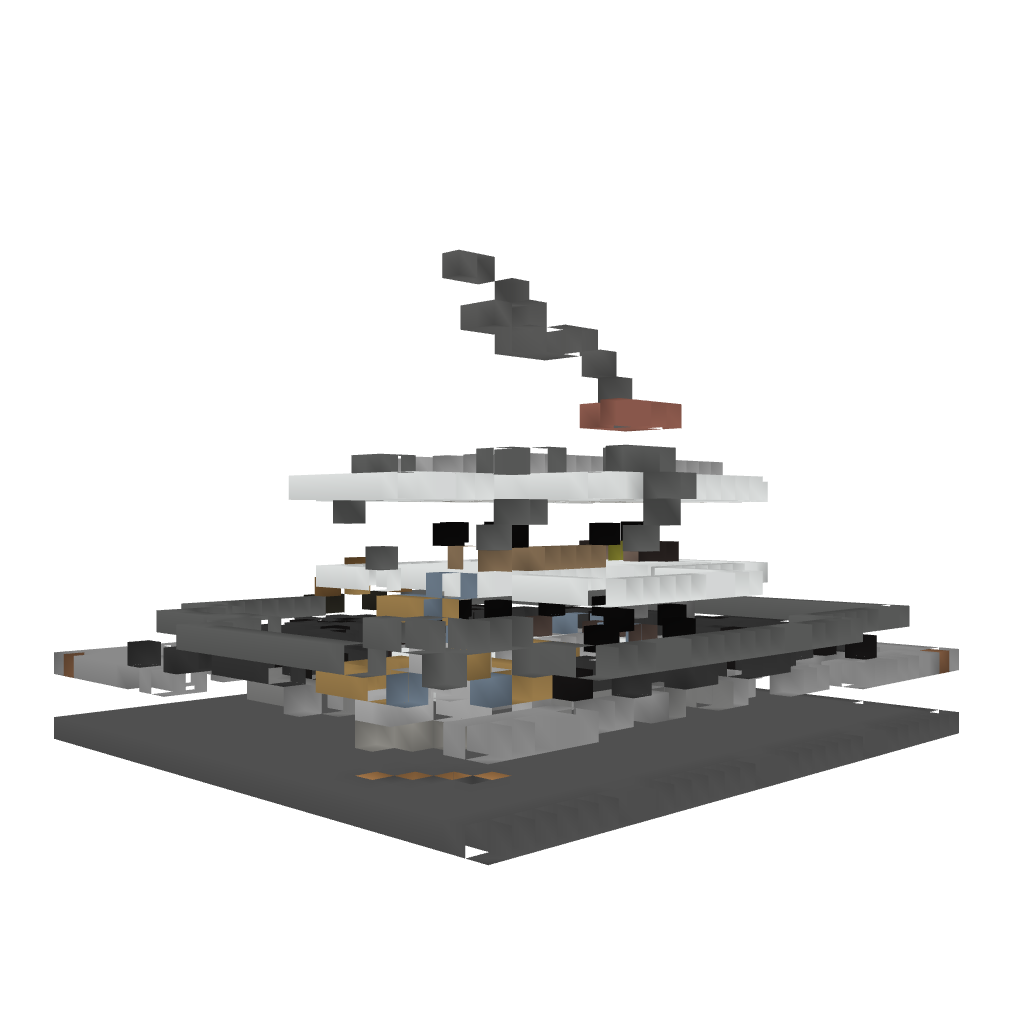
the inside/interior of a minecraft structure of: Modern House #1 By iEdgy